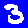
Digit: 3